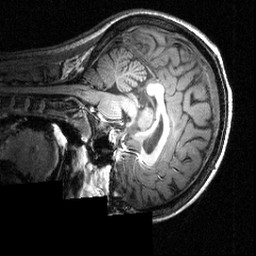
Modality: T1w
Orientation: sagittal
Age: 22
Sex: female
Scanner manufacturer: siemens
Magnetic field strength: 3.951 T
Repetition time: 1.5 s
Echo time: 0.00335 s